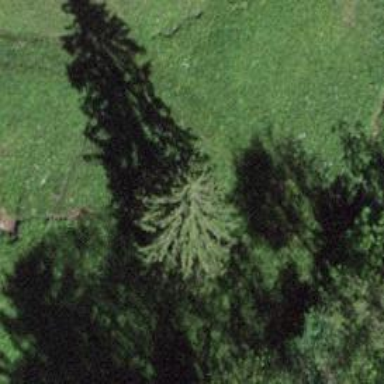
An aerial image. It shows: Evergreen needle-leaved tree typically found in agricultural areas.